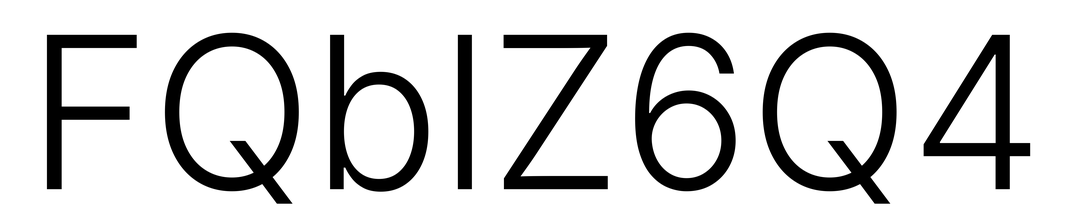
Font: Inter_Light